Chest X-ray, AP view. Patient: 40 years old, sex F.
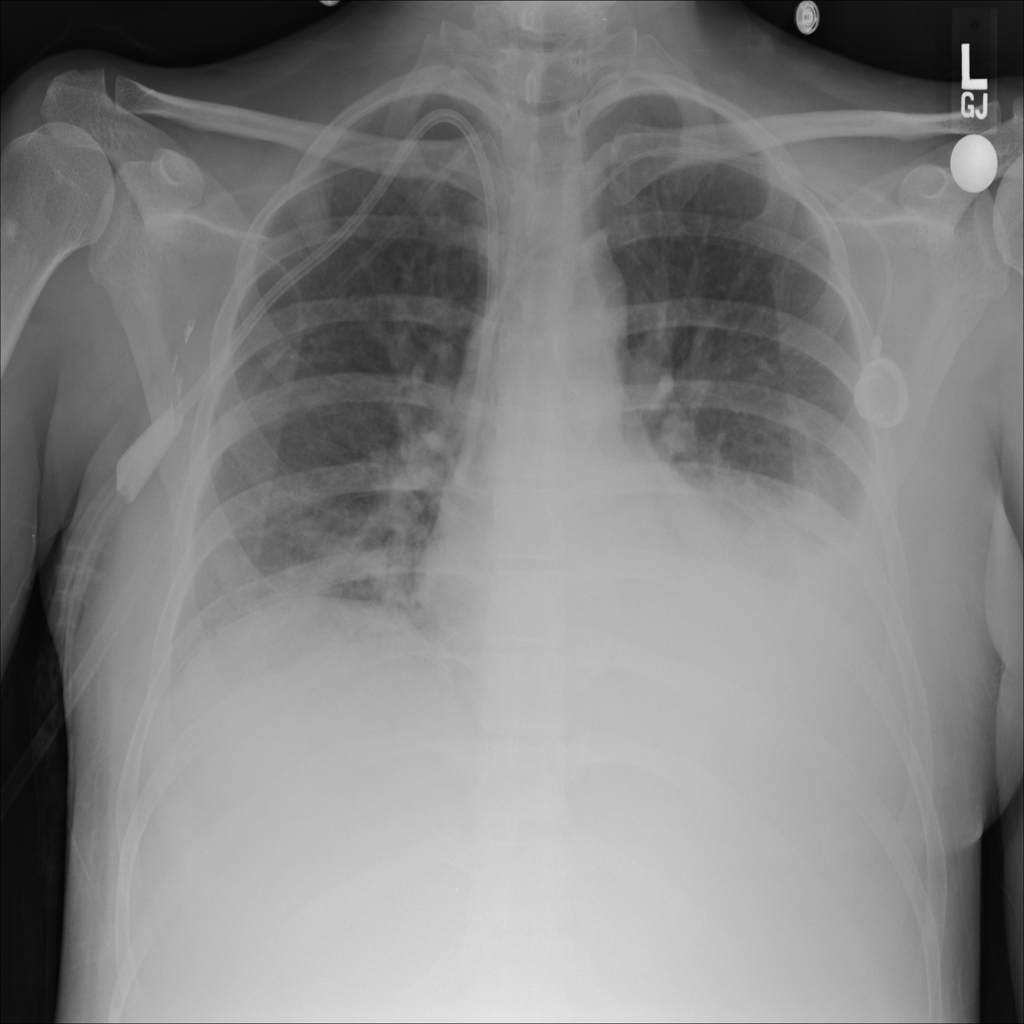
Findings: Atelectasis, Effusion